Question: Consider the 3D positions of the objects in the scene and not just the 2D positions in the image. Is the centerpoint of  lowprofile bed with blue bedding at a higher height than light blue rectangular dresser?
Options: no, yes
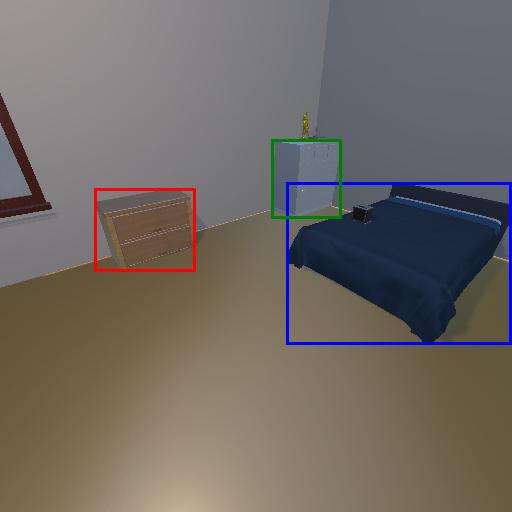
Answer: no